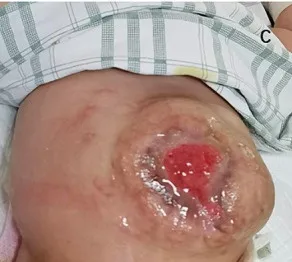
Carboxymethylcellulose silver dressing used on the wound.
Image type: medical_photograph (skin_photograph)